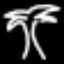
Label: palm tree